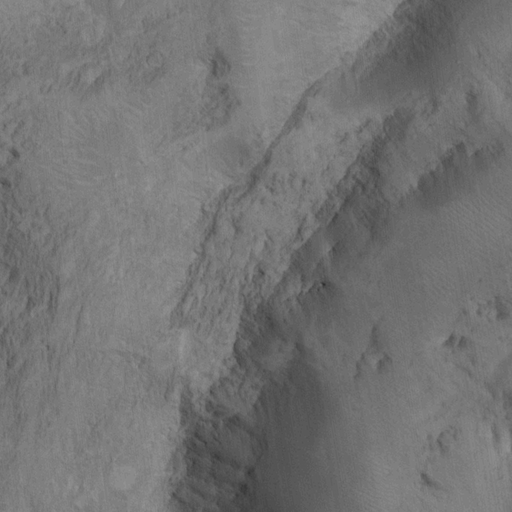
Classes present: Background